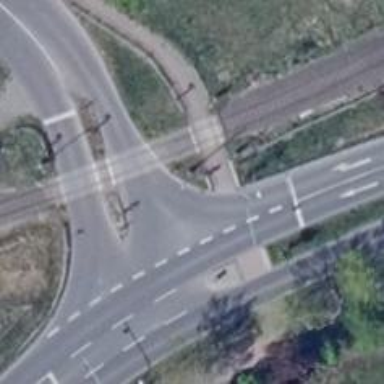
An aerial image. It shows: Crossing for the railway.